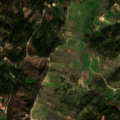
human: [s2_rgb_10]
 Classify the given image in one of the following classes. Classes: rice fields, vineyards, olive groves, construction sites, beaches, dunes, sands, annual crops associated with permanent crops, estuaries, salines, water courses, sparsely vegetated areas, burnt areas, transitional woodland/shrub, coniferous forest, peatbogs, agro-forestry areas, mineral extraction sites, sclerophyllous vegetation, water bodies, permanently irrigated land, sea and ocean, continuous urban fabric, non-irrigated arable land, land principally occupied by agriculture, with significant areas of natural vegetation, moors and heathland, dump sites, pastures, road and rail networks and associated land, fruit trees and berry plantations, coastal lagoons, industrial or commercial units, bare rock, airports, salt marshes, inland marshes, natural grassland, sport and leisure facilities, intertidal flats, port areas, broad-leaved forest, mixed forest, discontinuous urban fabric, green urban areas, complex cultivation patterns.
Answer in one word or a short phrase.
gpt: olive groves, annual crops associated with permanent crops, land principally occupied by agriculture, with significant areas of natural vegetation, broad-leaved forest, mixed forest, transitional woodland/shrub